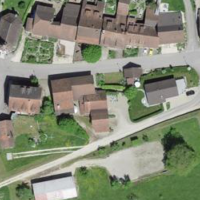
EUNIS habitat code: 54
Species observed at this site:
Melittis melissophyllum
Agrostemma githago
Linaria vulgaris
Campanula glomerata
Anthyllis vulneraria